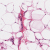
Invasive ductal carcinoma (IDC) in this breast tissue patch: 0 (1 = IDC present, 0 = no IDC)